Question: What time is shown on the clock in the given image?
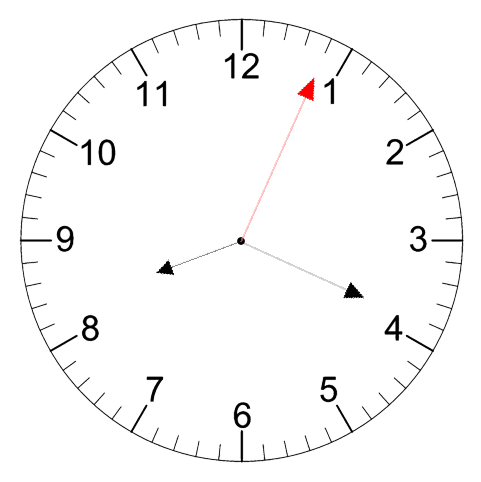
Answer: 08:19:04